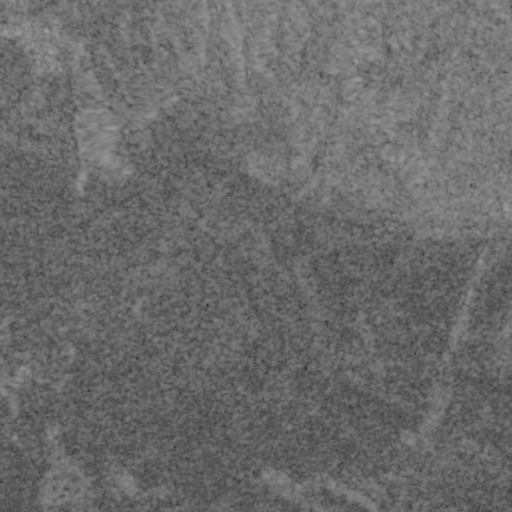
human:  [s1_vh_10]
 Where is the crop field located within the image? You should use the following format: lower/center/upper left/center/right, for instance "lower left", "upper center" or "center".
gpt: The crop field is located in the upper left of the image.
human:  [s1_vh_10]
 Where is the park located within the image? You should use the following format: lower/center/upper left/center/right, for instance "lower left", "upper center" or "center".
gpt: The park is located in the upper left of the image.
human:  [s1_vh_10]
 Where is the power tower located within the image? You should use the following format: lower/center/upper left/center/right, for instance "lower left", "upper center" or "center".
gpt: The power tower is located in the center left of the image.
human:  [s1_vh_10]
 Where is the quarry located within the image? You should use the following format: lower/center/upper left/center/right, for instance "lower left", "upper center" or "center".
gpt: There is no quarry in the image.

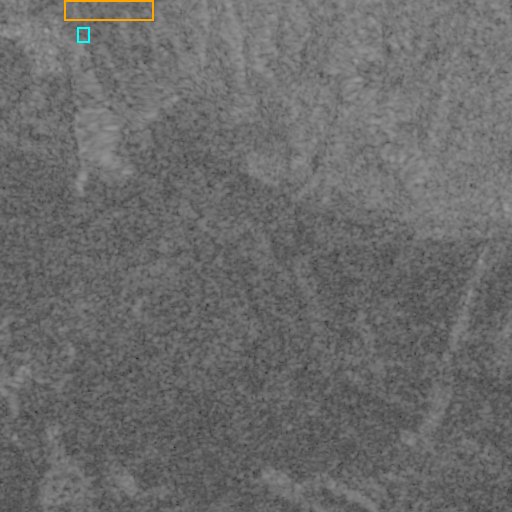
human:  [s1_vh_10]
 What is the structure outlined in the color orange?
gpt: The structure outlined in orange is a crop field.
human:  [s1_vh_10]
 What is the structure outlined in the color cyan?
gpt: The structure outlined in cyan is a park.
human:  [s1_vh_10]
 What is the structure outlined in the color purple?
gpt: There is no purple outline.